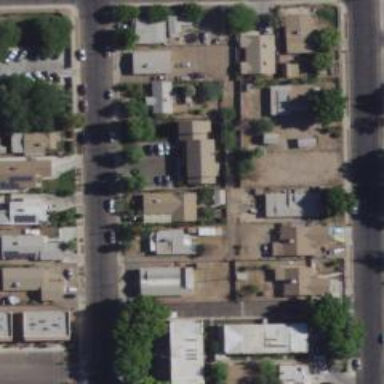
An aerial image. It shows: Alleyway designated as service road.